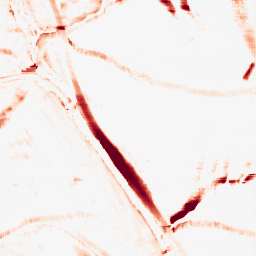
Category: morphological
Decomposition family: morphological_rect
Decomposition parameters: operation: opening
width: 20
height: 10
Upsampling method: fft_zeropad
Upsampling parameters: scale: 4
Upsampling scale: 4